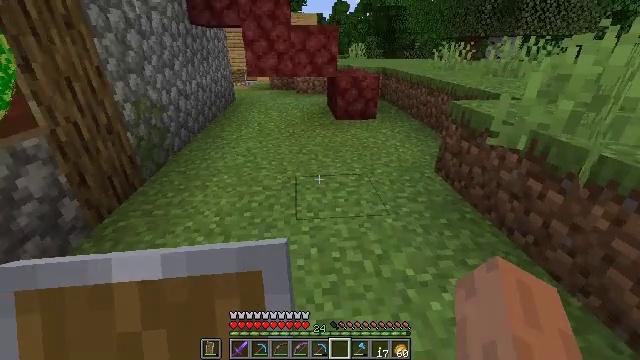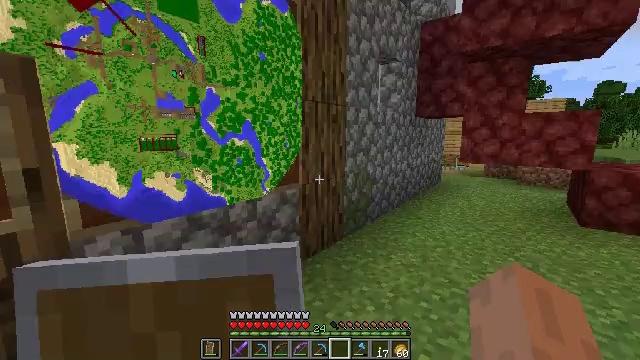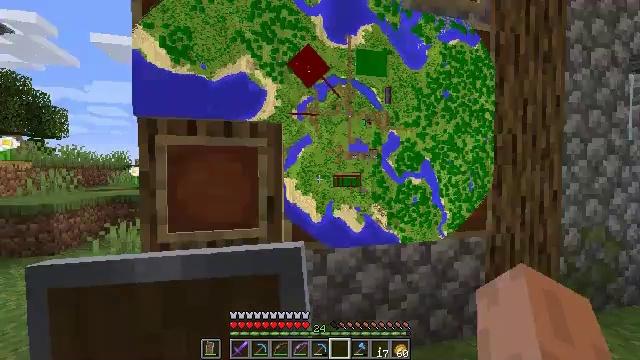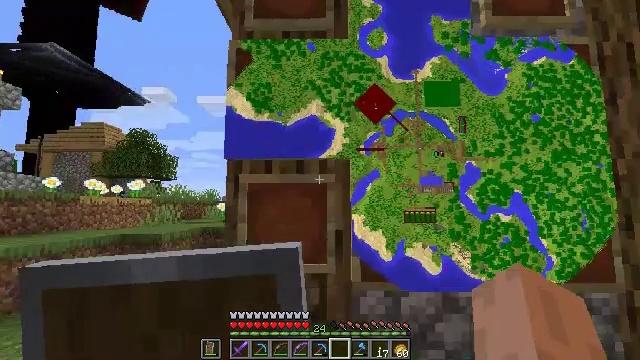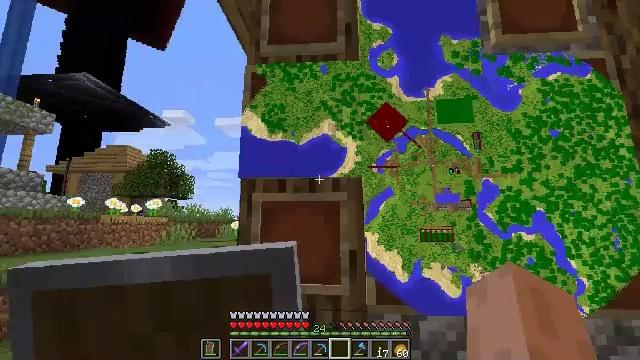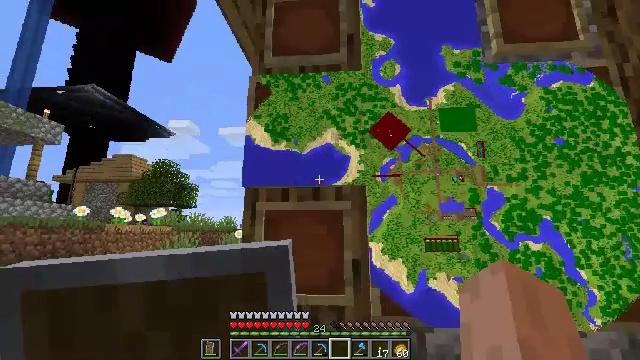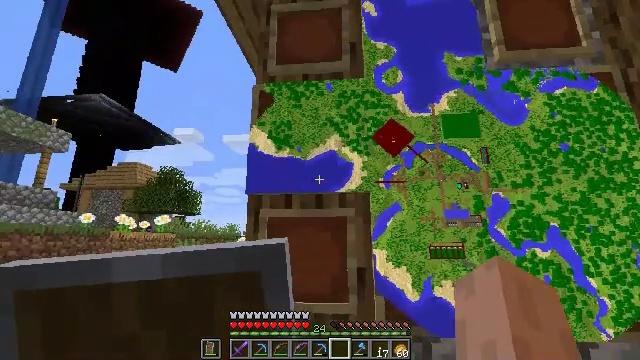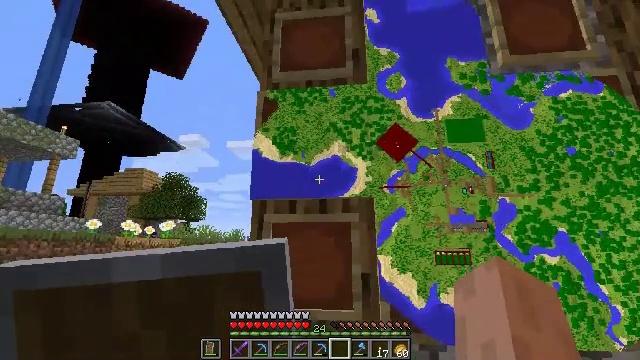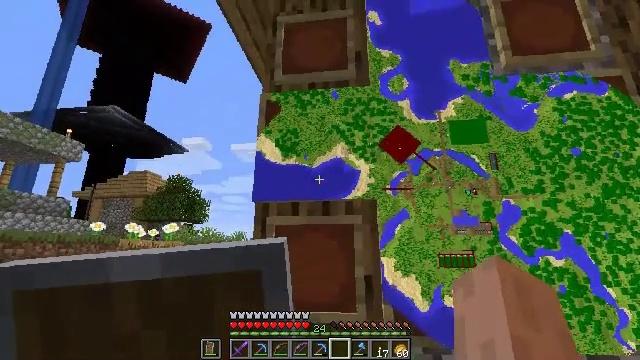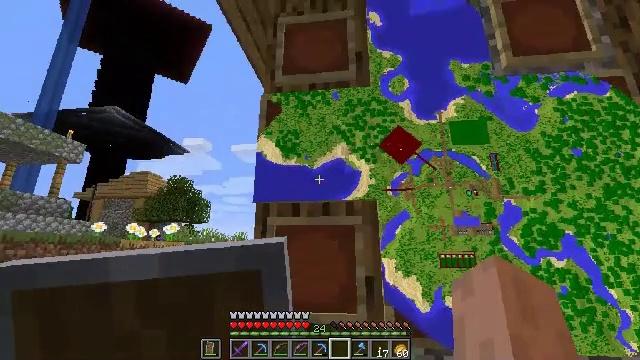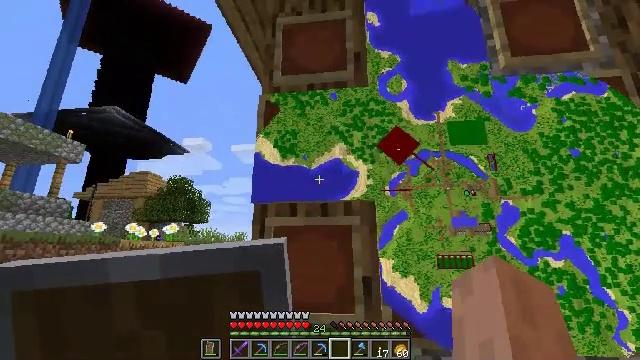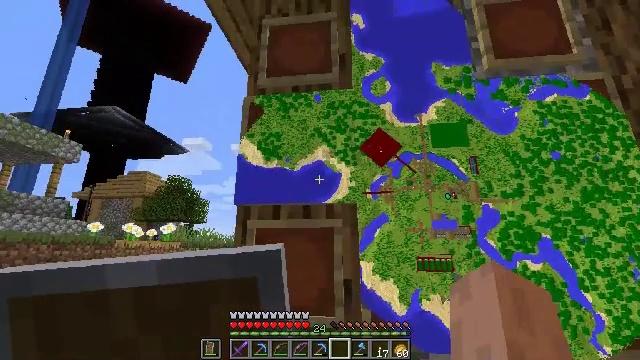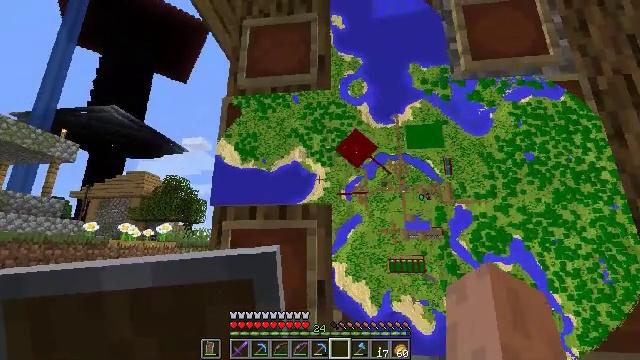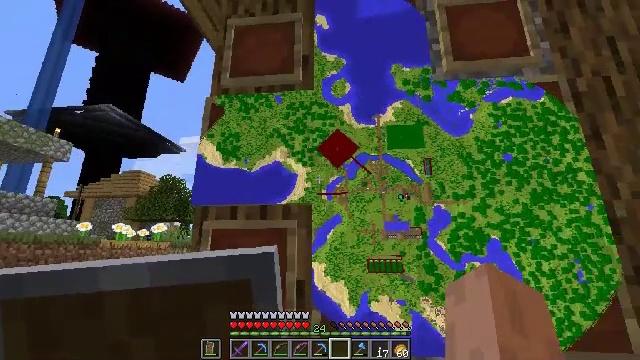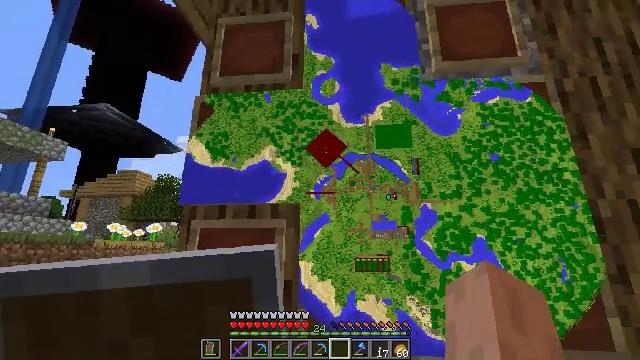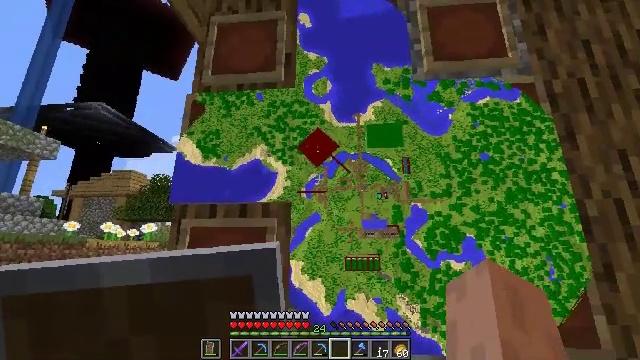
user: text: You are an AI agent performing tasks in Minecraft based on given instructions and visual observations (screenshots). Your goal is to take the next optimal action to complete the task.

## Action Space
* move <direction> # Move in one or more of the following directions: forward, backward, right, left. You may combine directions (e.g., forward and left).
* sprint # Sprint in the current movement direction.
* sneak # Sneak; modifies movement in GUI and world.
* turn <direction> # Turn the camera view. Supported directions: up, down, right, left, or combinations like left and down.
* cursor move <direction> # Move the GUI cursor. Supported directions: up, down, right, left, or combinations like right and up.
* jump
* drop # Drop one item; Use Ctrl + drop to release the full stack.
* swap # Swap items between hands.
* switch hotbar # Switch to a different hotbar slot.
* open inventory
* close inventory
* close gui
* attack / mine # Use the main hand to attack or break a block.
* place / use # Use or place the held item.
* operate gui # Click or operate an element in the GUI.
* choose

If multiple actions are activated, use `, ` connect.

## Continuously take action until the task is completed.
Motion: motion action
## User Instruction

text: Make a compass with four iron ingots and one redstone dust.
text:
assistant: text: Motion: turn left and up
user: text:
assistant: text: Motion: turn left and up
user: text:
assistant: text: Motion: turn left and up
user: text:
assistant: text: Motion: turn left and up
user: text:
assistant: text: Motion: turn up
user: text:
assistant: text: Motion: turn up
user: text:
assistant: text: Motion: turn up
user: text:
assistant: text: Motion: no_op
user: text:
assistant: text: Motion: no_op
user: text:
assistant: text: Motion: move right
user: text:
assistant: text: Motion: move right
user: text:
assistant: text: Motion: move right
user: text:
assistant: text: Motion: no_op
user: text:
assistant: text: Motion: no_op
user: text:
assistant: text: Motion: no_op
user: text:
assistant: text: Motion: no_op
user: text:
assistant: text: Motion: no_op
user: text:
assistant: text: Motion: turn right
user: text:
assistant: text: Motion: no_op
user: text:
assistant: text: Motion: no_op
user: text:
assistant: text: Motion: no_op
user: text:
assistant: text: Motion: no_op
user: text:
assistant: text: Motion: no_op
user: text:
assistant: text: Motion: no_op
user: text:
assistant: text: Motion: turn right
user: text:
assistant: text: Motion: turn right and down
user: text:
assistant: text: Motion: turn right and down
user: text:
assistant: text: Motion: turn right and down
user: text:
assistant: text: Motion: turn right and down
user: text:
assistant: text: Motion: turn right and down